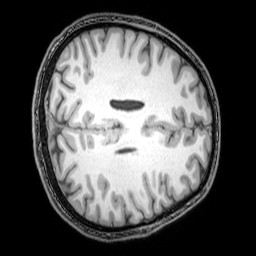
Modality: T1w
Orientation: axial
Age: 24
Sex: male
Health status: healthy
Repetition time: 0.081 s
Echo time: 0.037 s